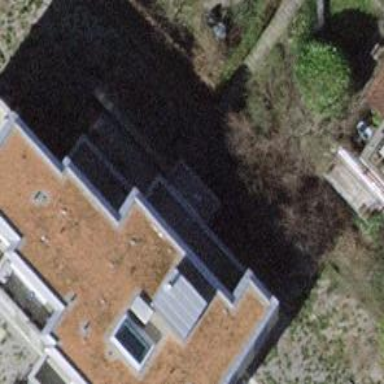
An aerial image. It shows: Building part with flat roof.